Question: In R, I use 'expression(theta[l])' so that the label of my plot axis is that same as '$ heta_l$' from LaTeX. For esthetic reasons, I'd rather like to display '$ heta_\ell$'. Can you help me?

---
Before, I did
'''
plot(1:10, 1:10, xlab=expression(theta[l]))
'''
and I exported the resulting picture in pdf. Then, using
'''
egin{figure}[htbp]
\centerline{\includegraphics[scale=.6]{test.pdf}}
\end{figure}
'''
my picture was inserted in LaTeX.
Following the comments, here is what I now do:
'''
require(tikzDevice)
tikz("test.tex", standAlone=TRUE, width=5, height=5)
plot(1:10, 1:10, xlab="$\theta_\ell$")
dev.off()
tools::texi2pdf('test.tex')
system(paste(getOption('pdfviewer'),'test.pdf'))
'''
However, when I insert the resuling plot in LaTeX, the quality of the figure is not as good as before. Is there something more that I can do?
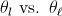
Answer: There is really no reason to use a <URL> like 'tikzDevice' for such a simple problem. Part of the problem with the 'tikz' device is that it doesn't seem to correctly accept the 'xpinch' and 'ypinch' arguments that specify your plot's resolution.
There is a larger question of adding LaTEX notation to plots, but for this localized problem, the question is one of specifying the font to make the base 'plotmath' package display cursive letters for you.
You can change the font for your x-axis label by separating it out from the plot command and choosing a custom font from within the 'title' function with something like this:
'''
plot(1:10, 1:10, xlab="")
windowsFonts(script=windowsFont("Script MT Bold"))
title(xlab=expression(theta[l]), family="script")
'''
What we've done is to specify a null label for the x-axis in the plot command to first make space. Then, we load up a system font into the available font families (I like Script MT Bold for expressions). Finally, we can use the 'title' function to plot the x-axis label and specify the family for any text in that label.
By doing this, we preserve all of the original functionality of the plotting device, so you should no longer have a drop in resolution when converting to PDF.

Now if anyone has a good solution to the LaTEX notation problem outside of the 'tikzDevice' package, I would love to hear about it. The only way I know to do this well is to flip the model and use the 'tikz' LaTEX package to draw the whole graphic manually from within the LaTEX file or to use the 'pixmap' R package to draw an image of my expression on top of the plot. Neither feels like a perfect approach.